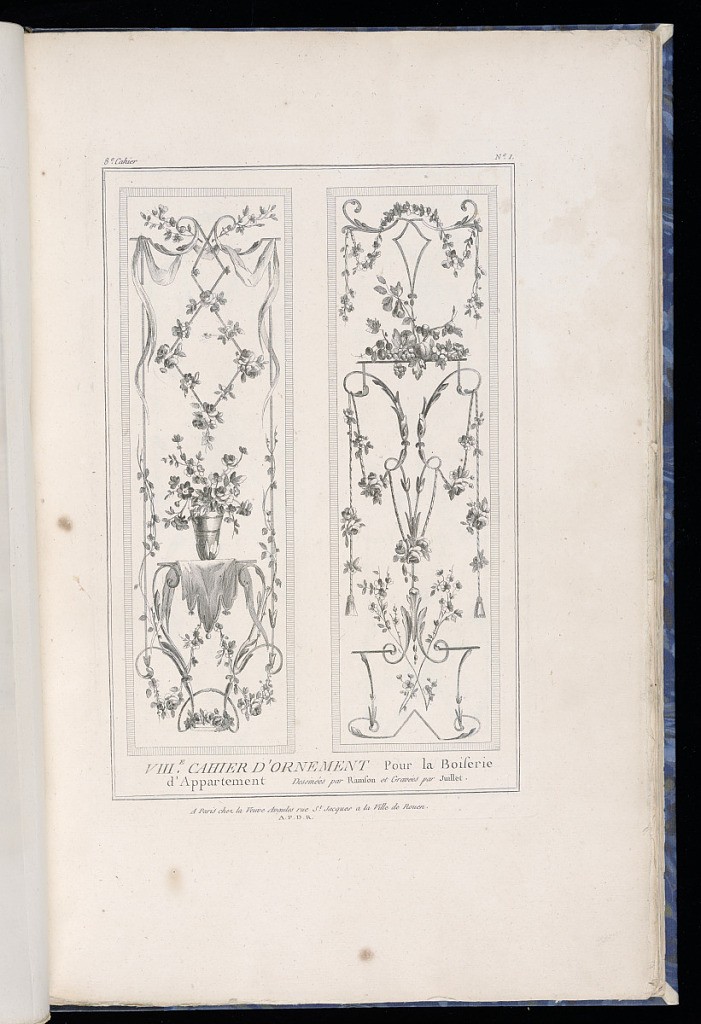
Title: Title Page
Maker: Pierre Ranson, French, 1736–1786
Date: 1777–79
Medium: Etching on paper
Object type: Print
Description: Title page and design for two rectangular decorative panels featuring arabesque motifs including scrolling acanthus leaves (rinceaux), flowers, festoons of flowers, ropes, tassels, vase of flowers, and fruit. The plate is titled and numbered.